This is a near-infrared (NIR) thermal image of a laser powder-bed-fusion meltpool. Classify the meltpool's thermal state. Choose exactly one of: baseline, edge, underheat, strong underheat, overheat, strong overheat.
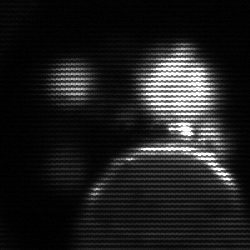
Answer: edge